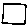
Label: square